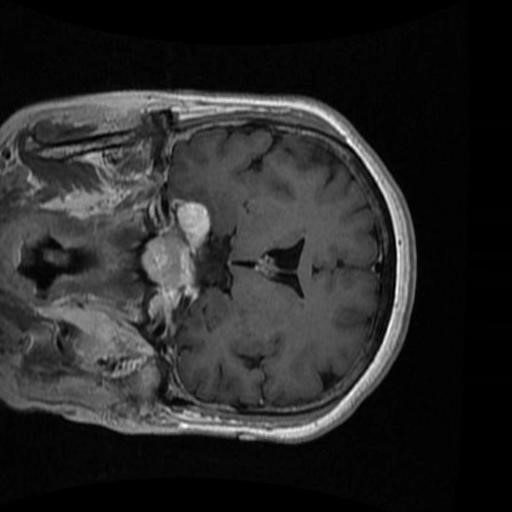
Label: brain_menin